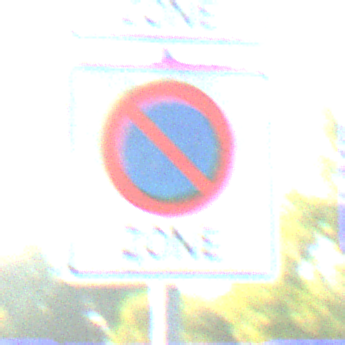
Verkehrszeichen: BeginnEingeschraenktesHalteverbotZone
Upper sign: BeginnZone30
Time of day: SunriseSunset
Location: Outdoor (RoadRail)
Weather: Clear
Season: NotSpecified
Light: Natural